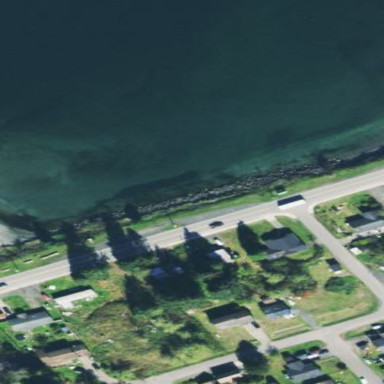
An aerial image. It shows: Breakwater constructed of rocks.